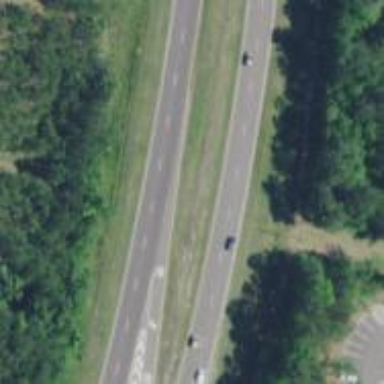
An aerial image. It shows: Trunk highway.